Question: I need to make a list of Products that is present on my Cart.
So I have this data model:

My idea is get all products that have a cartItem by the SKU Product to make this "Product List".
I tried to make a fetchRequest to the Product entity and apply this NSPredicate:
'''
NSPredicate *predicate = [NSPredicate predicateWithFormat:[NSString stringWithFormat:@"sku.cartItem IN %@", cartItemArray]];
'''
Bug I get this error:
> 2013-10-29 15:08:10.860 Prototipo[85766:70b] *** Terminating app due
to uncaught exception 'NSInvalidArgumentException', reason: 'Unable to
parse the format string "sku.cartItem IN (
" (entity: CartItem; id: 0x8aa2820 ;
data: )",
" (entity: CartItem; id: 0x8aa2830 ;
data: )",
" (entity: CartItem; id: 0x8aa2840 ;
data: )",
" (entity: CartItem; id: 0x8aa2850 ;
data: )",
" (entity: CartItem; id: 0x8aa2860 ;
data: )",
" (entity: CartItem; id: 0x8aa2870 ;
data: )",
" (entity: CartItem; id: 0x8aa2880 ;
data: )",
" (entity: CartItem; id: 0x8aa2890 ;
data: )",
" (entity: CartItem; id: 0x8aa28a0 ;
data: )",
" (entity: CartItem; id: 0x8aa28b0 ;
data: )",
" (entity: CartItem; id: 0x8aa28c0 ;
data: )",
" (entity: CartItem; id: 0x8aa28d0 ;
data: )",
" (entity: CartItem; id: 0x8aa28e0 ;
data: )" )"'
Thank you so much.
Appreciate your attention.
----- X -----
In order to help someone else and to summarize the solution, it cannot be used the , the right way is to use directly [NSPredicate predicateWithFormat:].
And just another tip! If you have the same problem and need to get some data filtered for a n-th level, use the ANY + IN on Predicate:
'''
NSPredicate *predicate = [NSPredicate predicateWithFormat:@"ANY sku.cartItem IN %@", cartItemArray];
'''
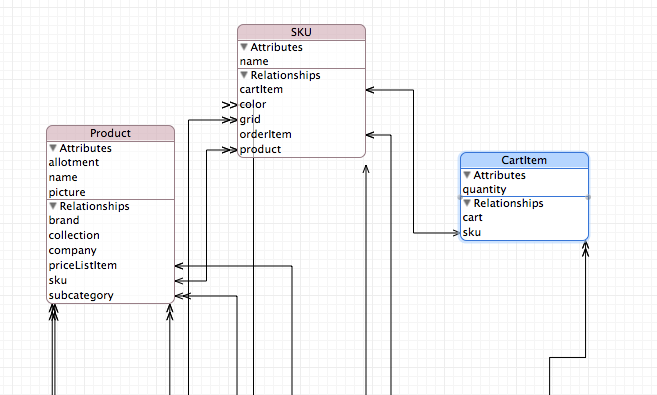
Answer: A predicate use its own formating replacement.
Use:
'''
NSPredicate *predicate = [NSPredicate predicateWithFormat:@"ANY sku.cartItem IN %@", cartItemArray];
'''